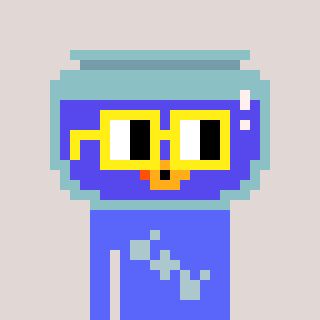
a pixel art character with square yellow glasses, a goldfish-shaped head and a purple-colored body on a warm background